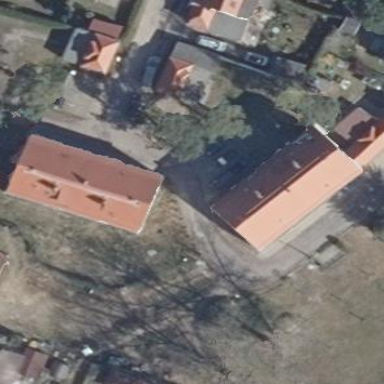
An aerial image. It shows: Building with gabled roof.